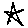
Label: star